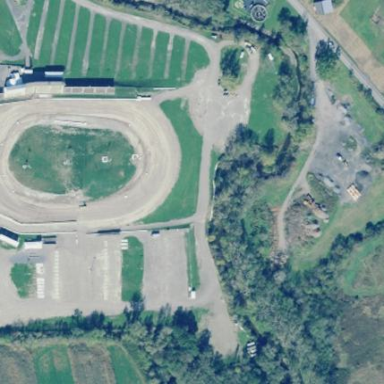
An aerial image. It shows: Sports center specializing in car racing.